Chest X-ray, PA view. Patient: 59 years old, sex F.
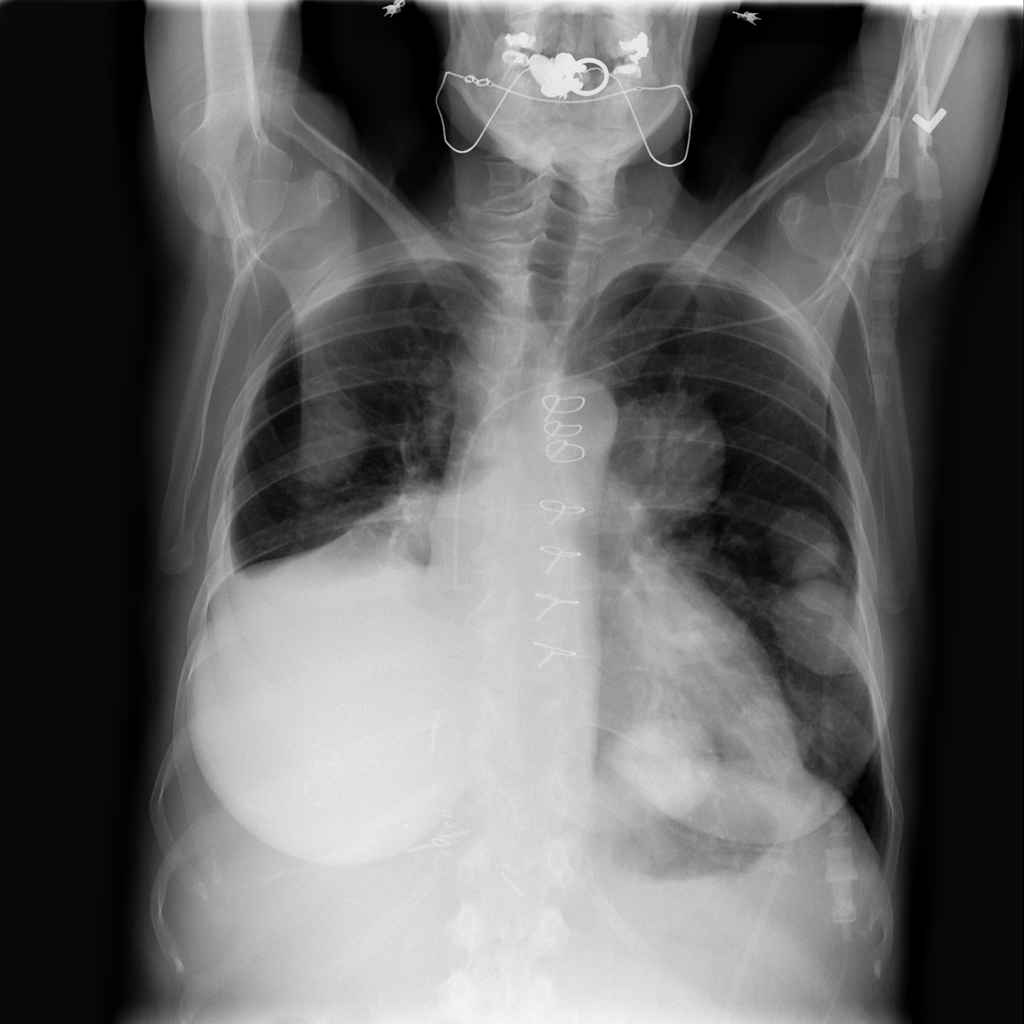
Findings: Mass